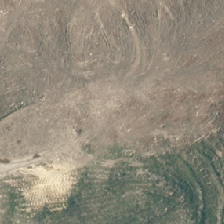
Land cover: harvested_forest